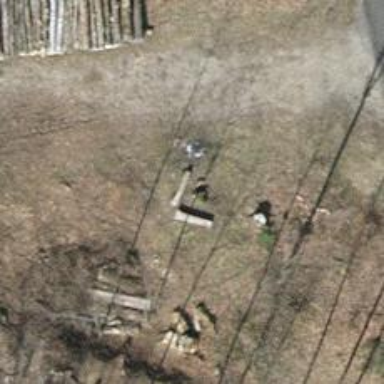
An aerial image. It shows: Brown bench in the vicinity.